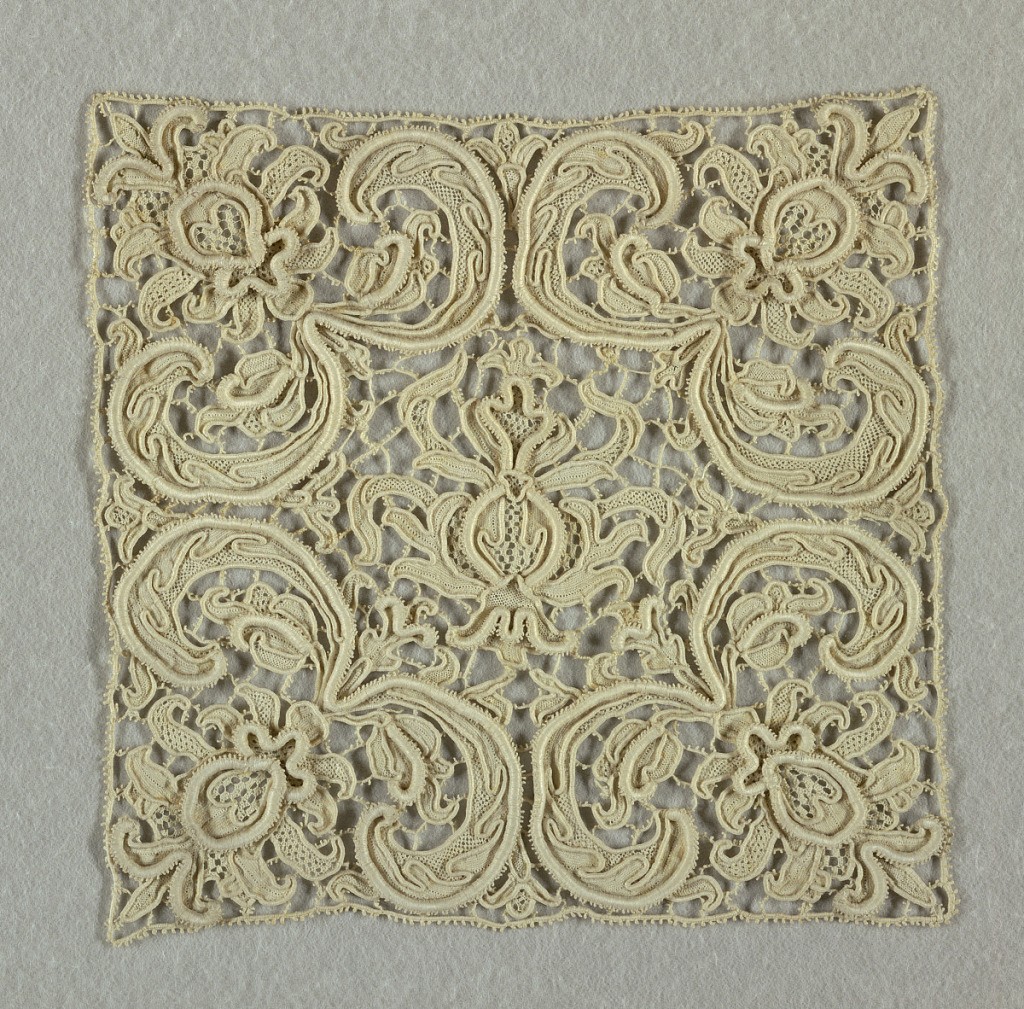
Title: Chalice cover
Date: late 17th century
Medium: linen Technique: needle lace (gros point de venise)
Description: Chalice cover in a symmetrical design of floral and foliated forms surrounding central floral motif in high relief.